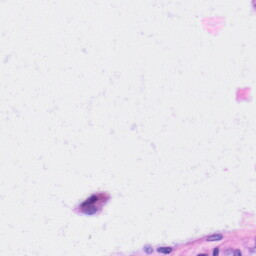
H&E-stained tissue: Liver